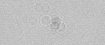
Label: camera_spot